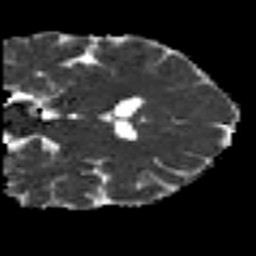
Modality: MD
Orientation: coronal
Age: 44
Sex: female
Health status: ill
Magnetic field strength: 3 T
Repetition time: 8.4 s
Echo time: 0.0926 s